五年级 · 计数
有 10 盒饼干, 其中 9 盒的质量相同, 另一盒少 2 块, 如果用天平称,至少要称 ( )次才能找出这盒饼干。在下图中填出称的过程。(13 分)

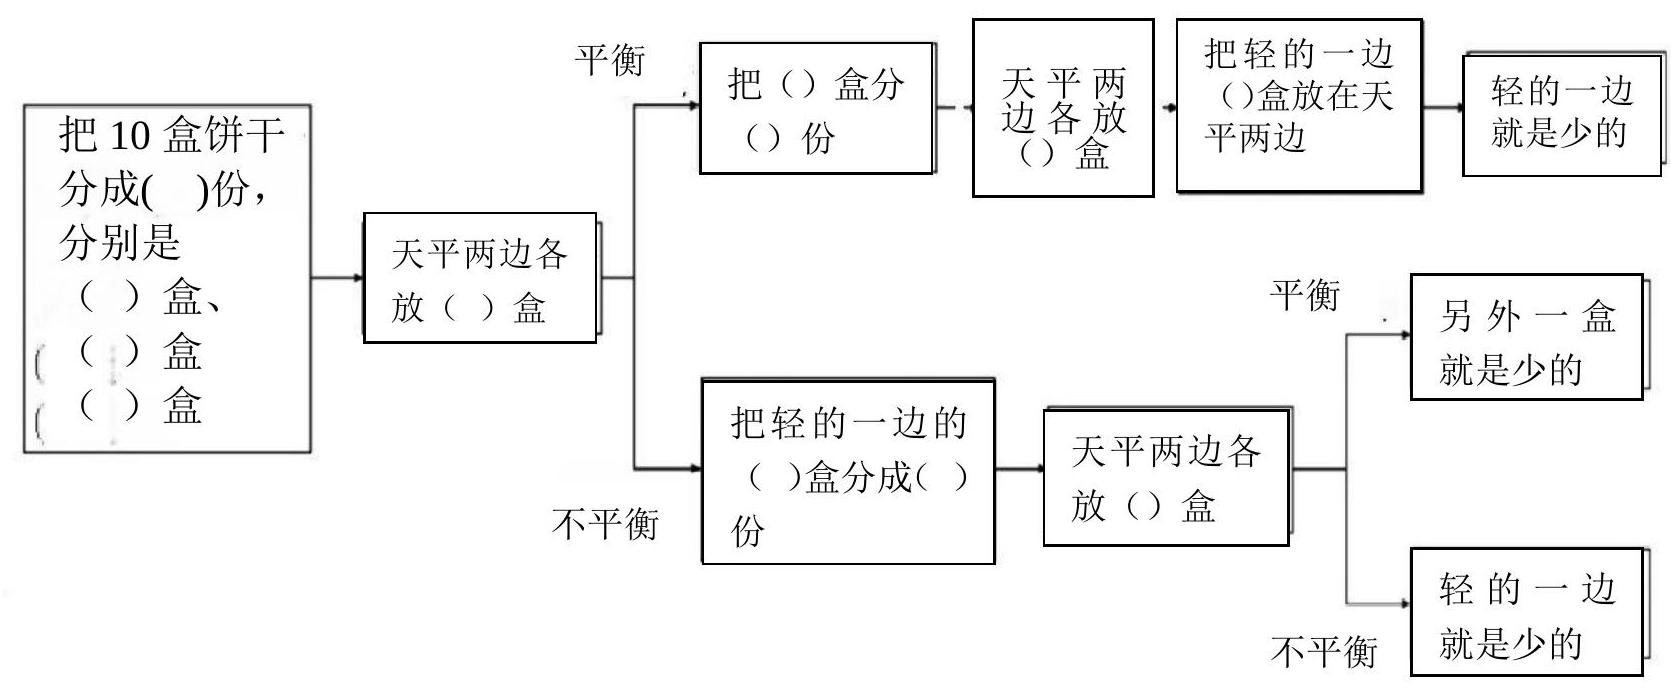
答案: 3 3 公